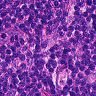
Metastatic tissue present: no